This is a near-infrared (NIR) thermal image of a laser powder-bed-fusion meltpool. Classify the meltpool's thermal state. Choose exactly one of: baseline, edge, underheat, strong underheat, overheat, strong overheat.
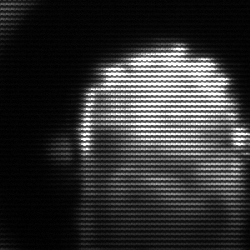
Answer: baseline